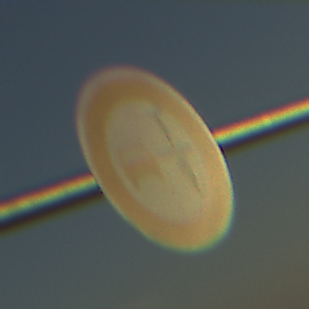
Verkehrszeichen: VerbotUeberholenEinspurigeFahrzeuge
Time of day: SunriseSunset
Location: Outdoor (Nature)
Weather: Clear
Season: NotSpecified
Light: Natural